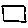
Label: square